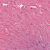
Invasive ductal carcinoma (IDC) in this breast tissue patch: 0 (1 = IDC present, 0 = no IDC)